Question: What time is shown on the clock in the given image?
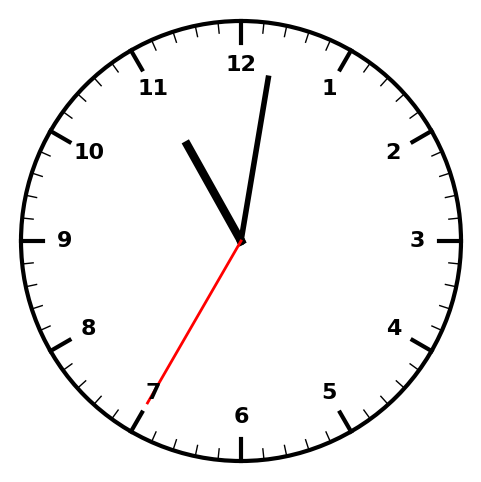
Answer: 11:01:35